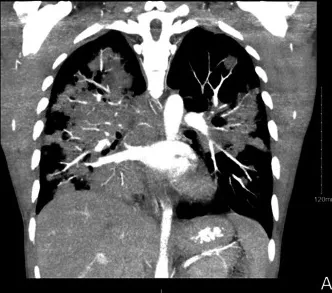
Computed tomography scan pulmonary embolism protocol. Significant consolidation is noted in the bilateral lungs (right greater than left), which appears slightly worsened compared to the prior examination. . Coronal view.
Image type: radiology (ct)